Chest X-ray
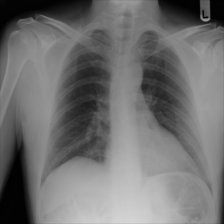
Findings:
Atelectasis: negative
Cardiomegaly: negative
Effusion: negative
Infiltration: negative
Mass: negative
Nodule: negative
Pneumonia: negative
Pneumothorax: negative
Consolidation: negative
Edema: negative
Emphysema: negative
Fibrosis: negative
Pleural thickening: negative
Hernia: negative